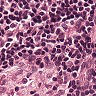
Metastatic tissue present: no